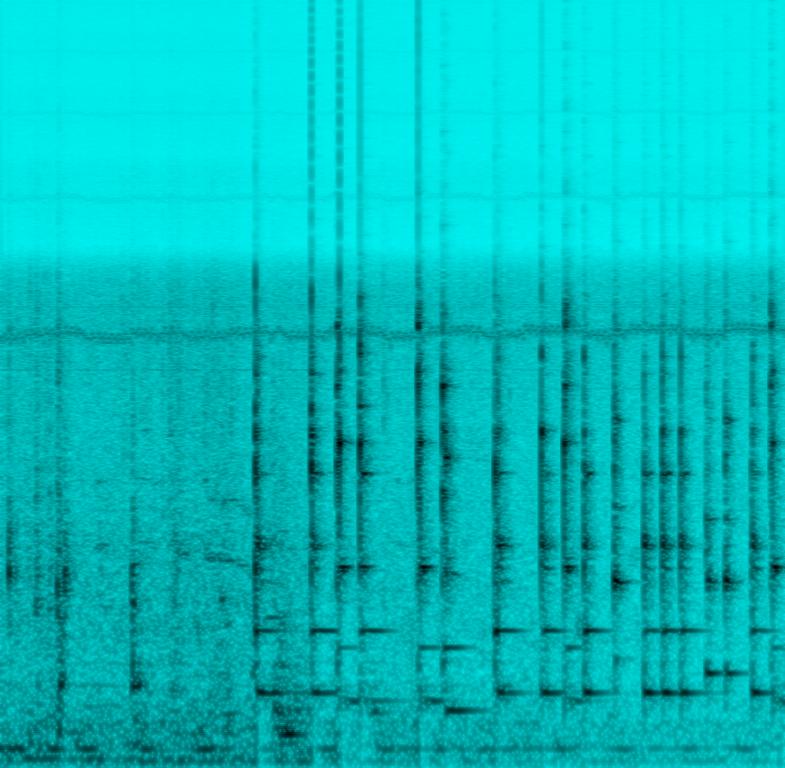
This is an amateur recording of a Ugandan traditional music piece. The piece is instrumental and percussive in nature. The amadinda (which is a Ugandan xylophone) is playing a joyful tune. The atmosphere is playful.